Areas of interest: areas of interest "Sport and cultural"
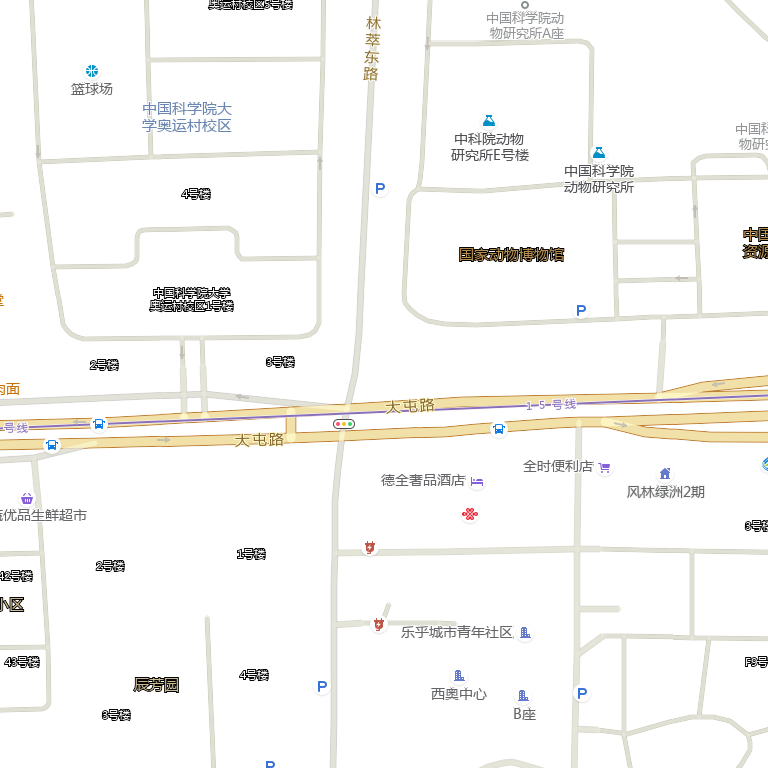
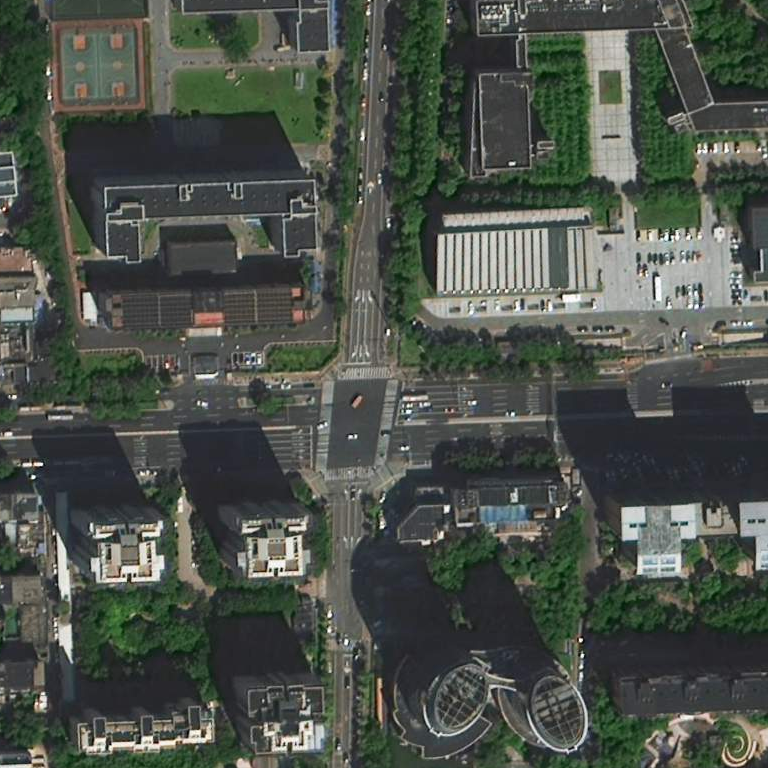